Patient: sex F, age 29
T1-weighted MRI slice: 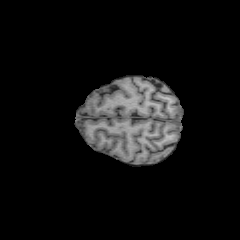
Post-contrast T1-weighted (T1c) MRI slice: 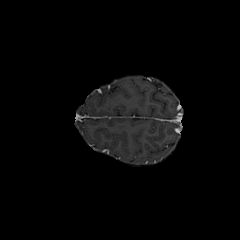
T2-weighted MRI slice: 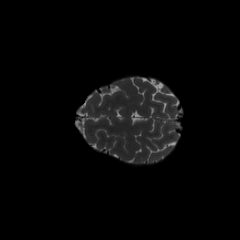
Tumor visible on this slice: no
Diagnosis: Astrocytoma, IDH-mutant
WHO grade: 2